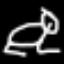
Label: frog